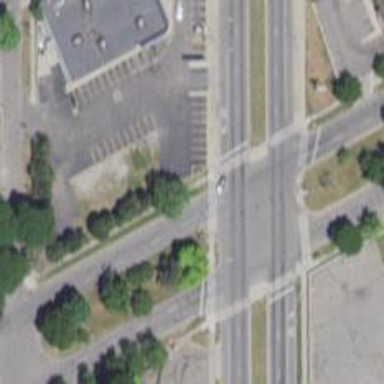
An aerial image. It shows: Footway located on traffic island.